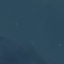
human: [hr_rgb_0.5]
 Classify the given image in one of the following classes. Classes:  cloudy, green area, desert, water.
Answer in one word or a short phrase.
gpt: water